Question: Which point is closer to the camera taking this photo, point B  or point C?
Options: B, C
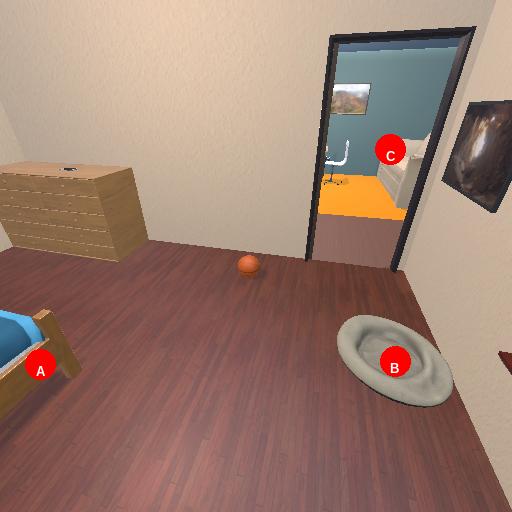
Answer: B